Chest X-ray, AP view. Patient: 8 years old, sex F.
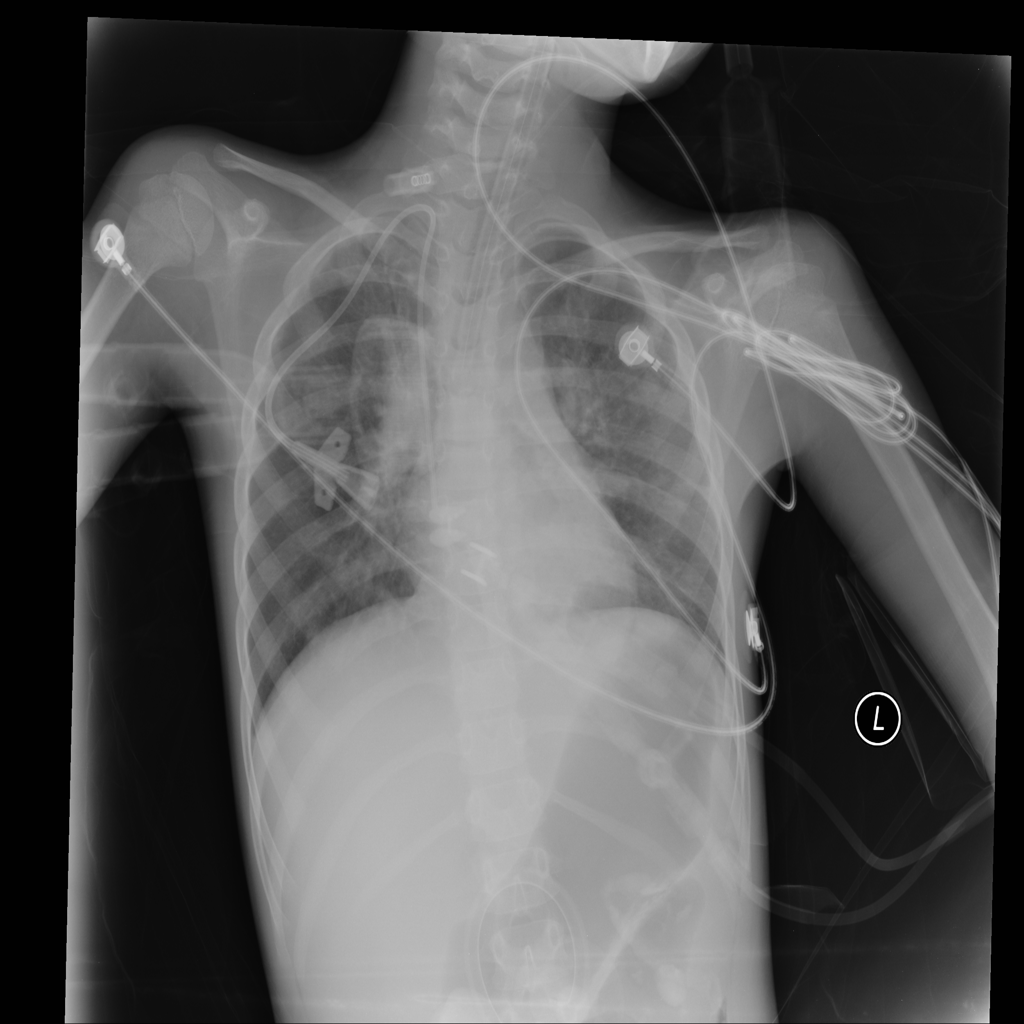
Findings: Consolidation, Infiltration